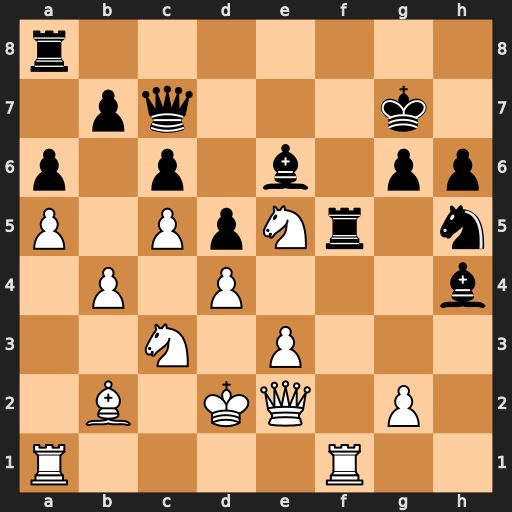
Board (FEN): r7/1pq3k1/p1p1b1pp/P1PpNr1n/1P1P3b/2N1P3/1B1KQ1P1/R4R2
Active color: w
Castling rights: -
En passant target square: -
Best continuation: Rxf5 Bxf5 g4